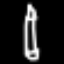
Label: pencil